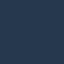
Land use / land cover class: SeaLake